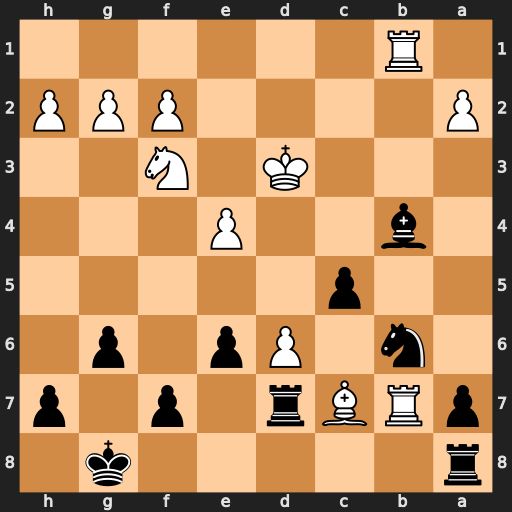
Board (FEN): r5k1/pRBr1p1p/1n1Pp1p1/2p5/1b2P3/3K1N2/P4PPP/1R6
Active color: b
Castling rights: -
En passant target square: -
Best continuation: c4+ Kc2 Bxd6 Bxd6 Rxb7